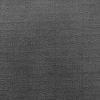
Atmospheric dust classification: dusty